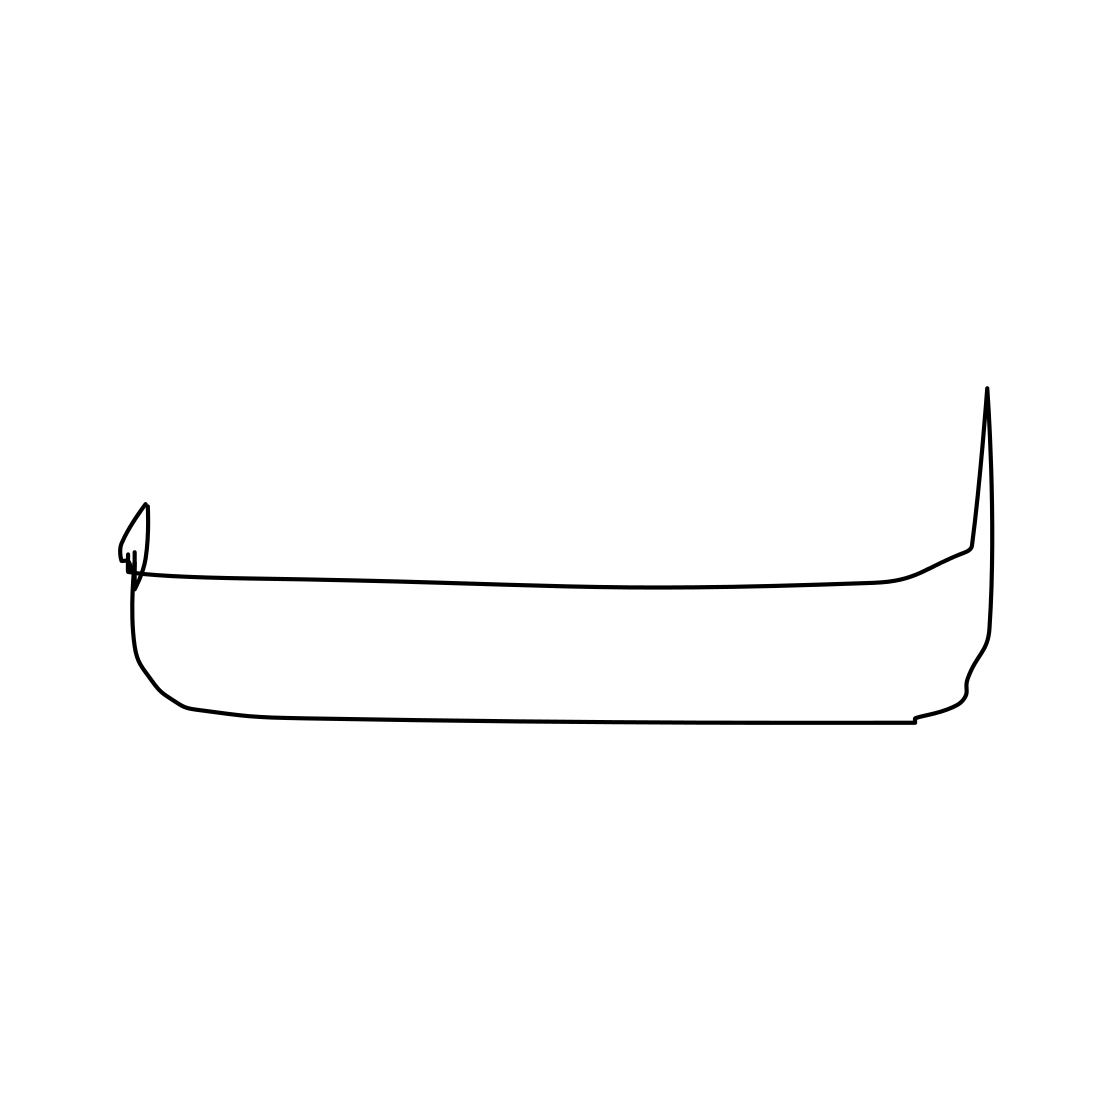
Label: canoe